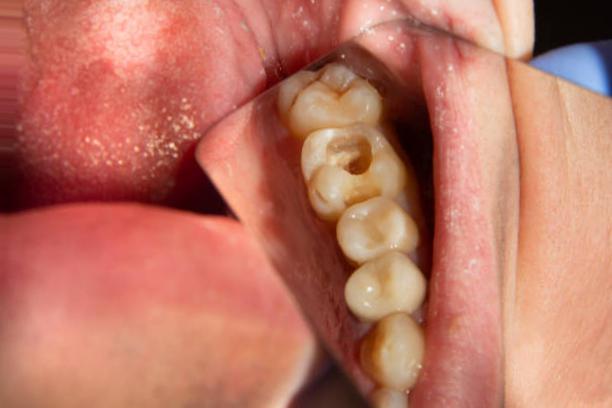
Condition: Caries